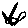
Label: cat